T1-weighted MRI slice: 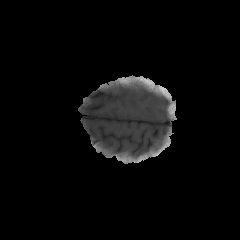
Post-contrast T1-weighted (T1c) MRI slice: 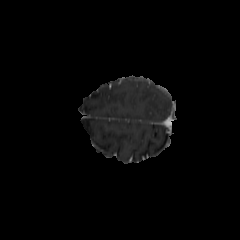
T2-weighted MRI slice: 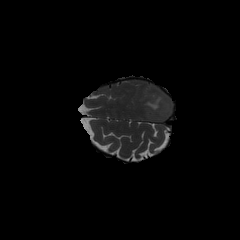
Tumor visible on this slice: yes